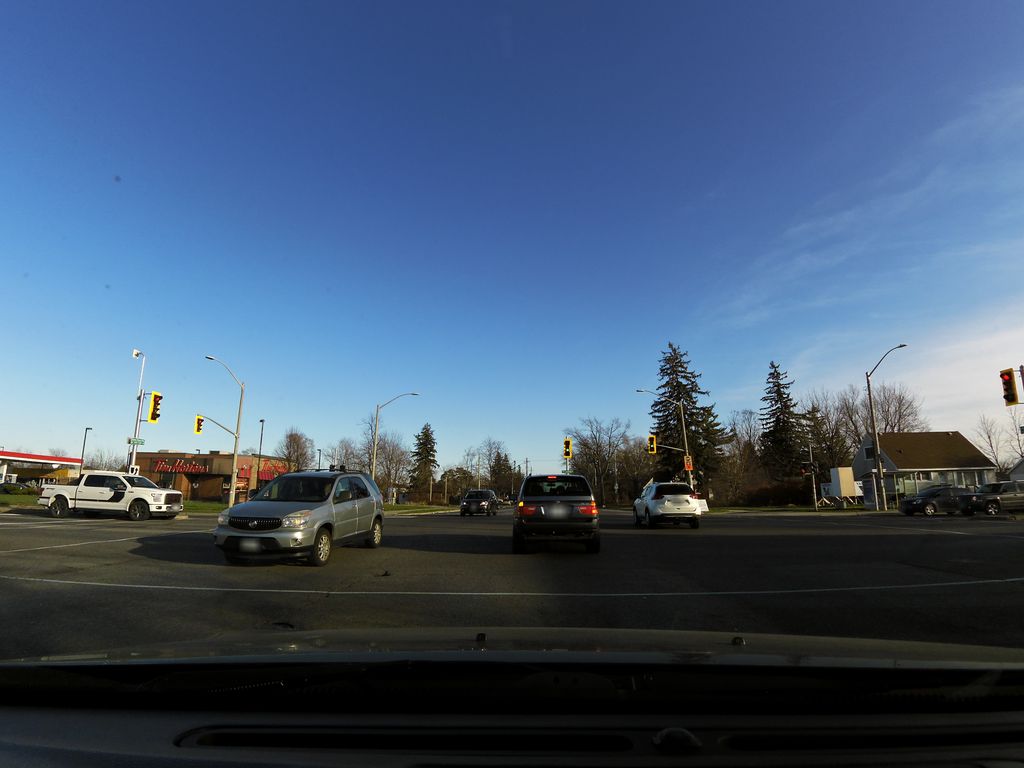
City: hamilton